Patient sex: M
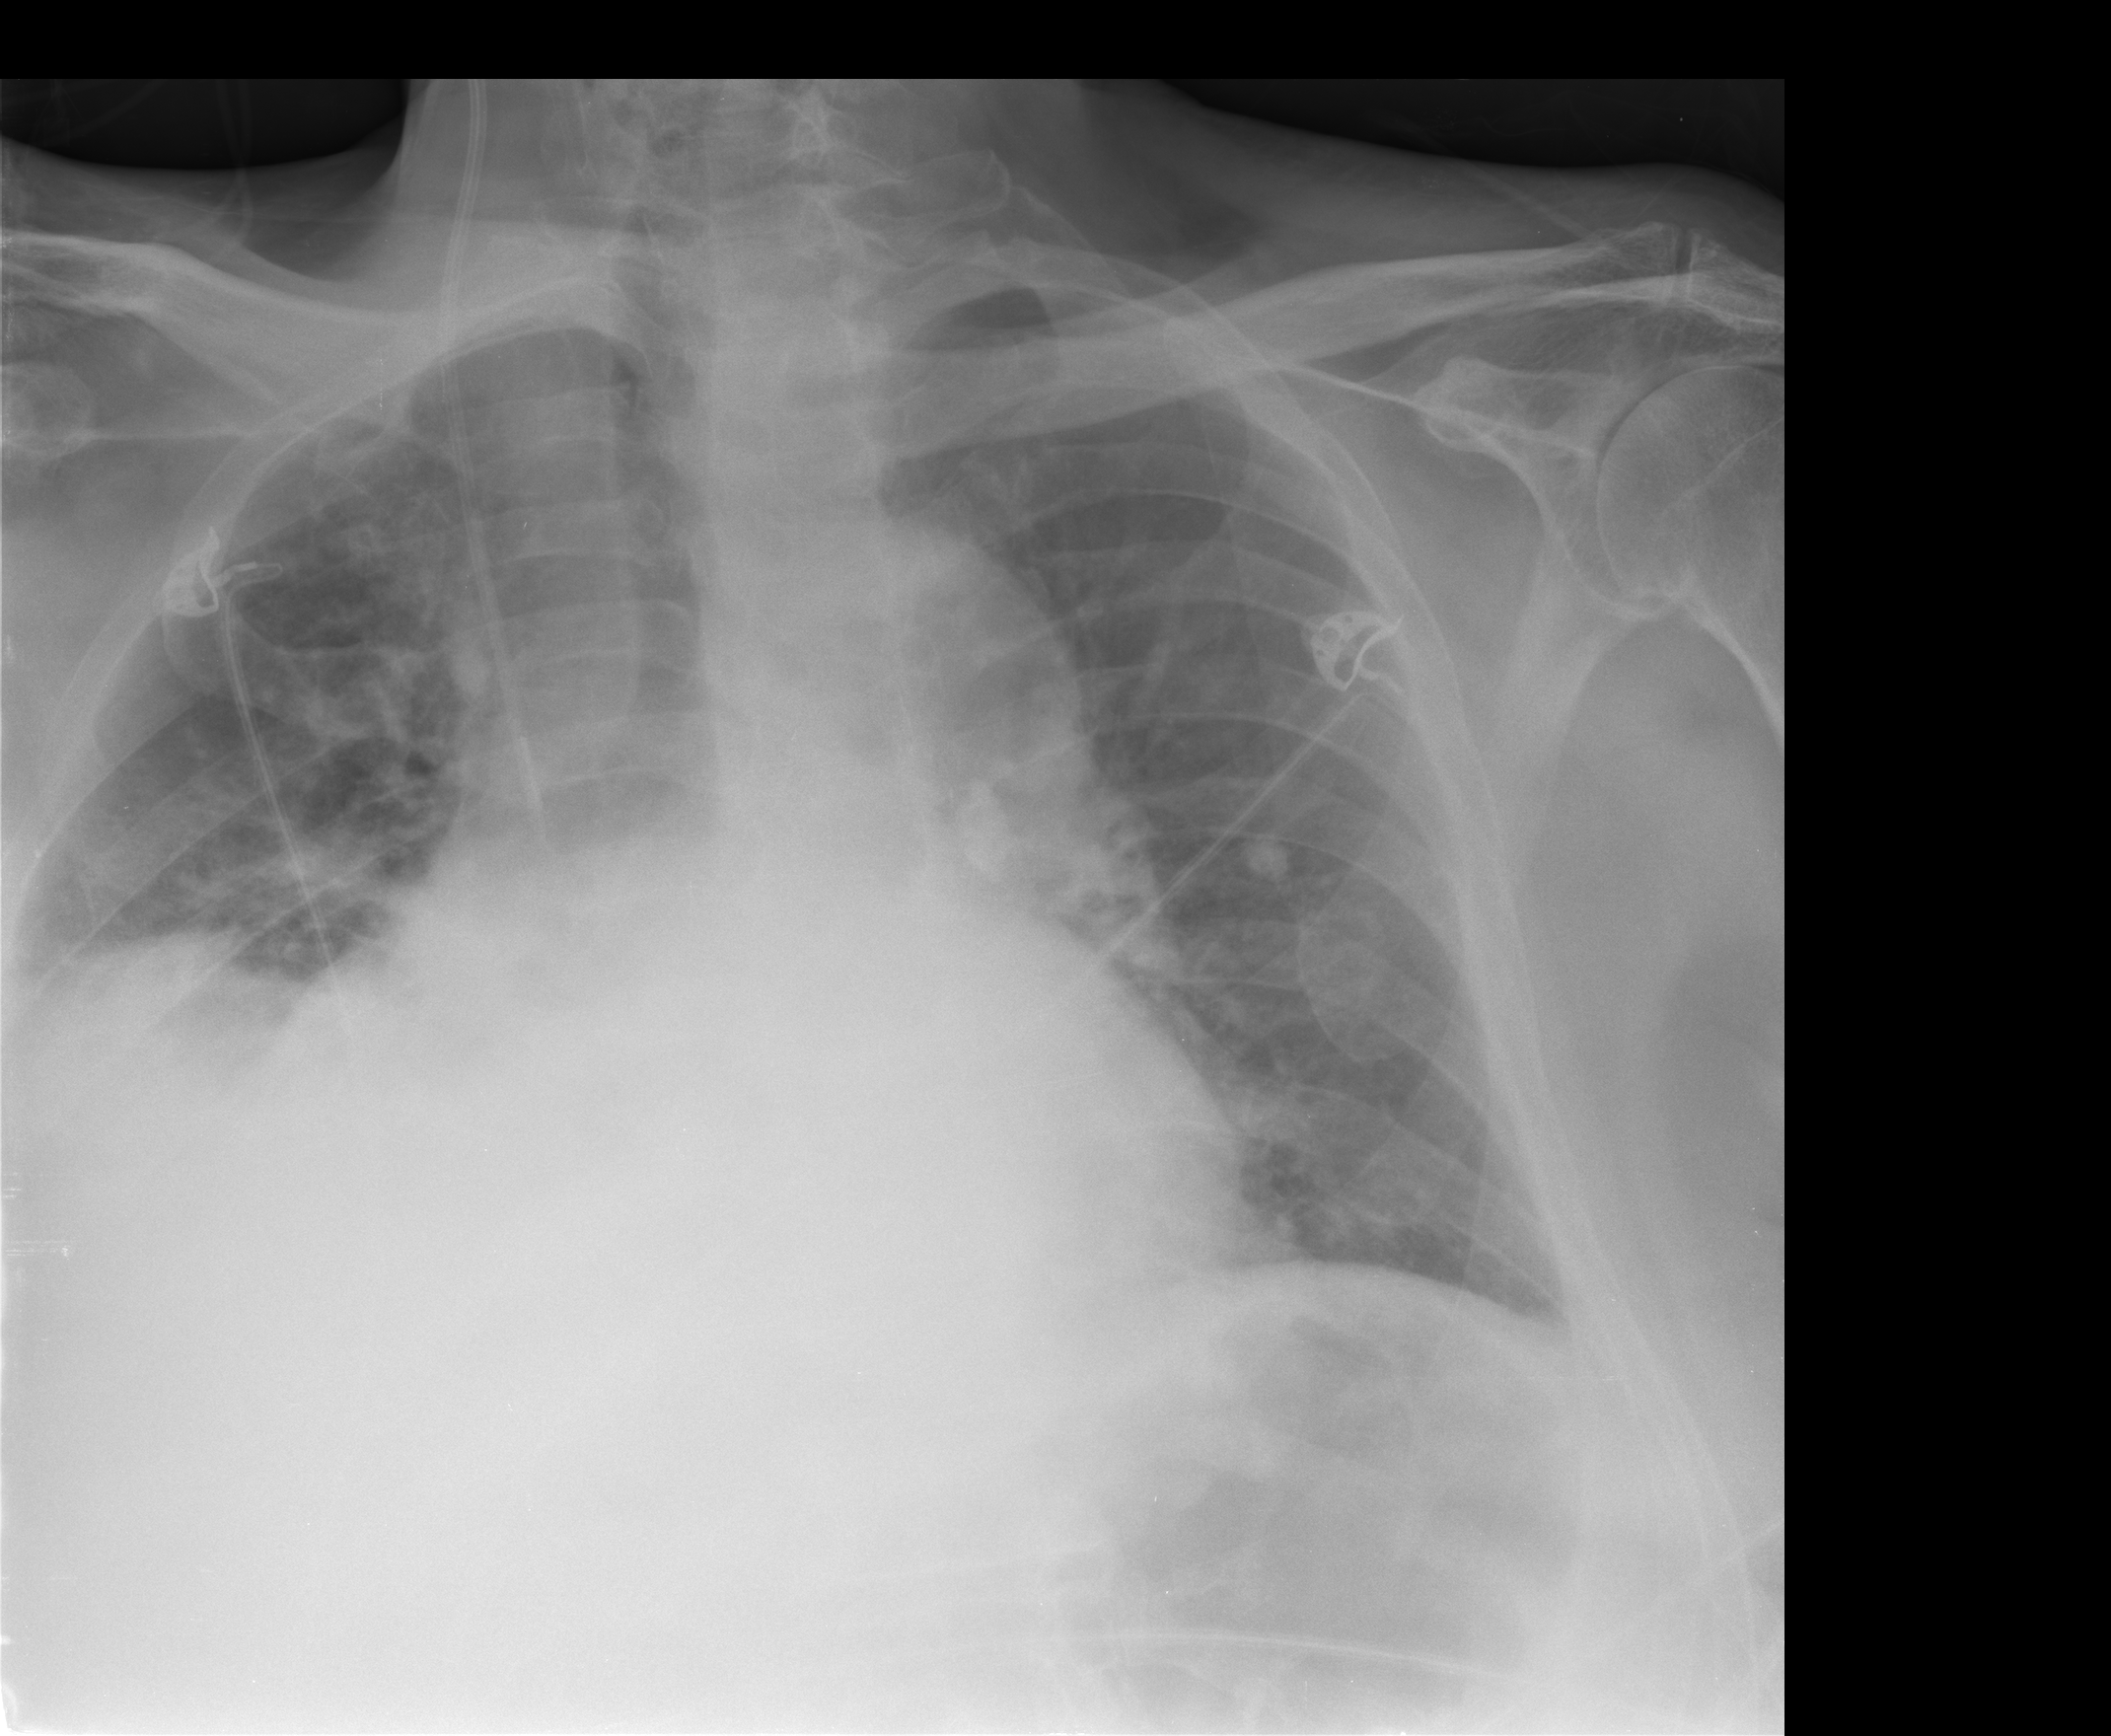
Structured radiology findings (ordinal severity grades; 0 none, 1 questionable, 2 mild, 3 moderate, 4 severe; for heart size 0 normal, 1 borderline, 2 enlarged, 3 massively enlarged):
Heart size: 2
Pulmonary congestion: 2
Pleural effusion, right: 2
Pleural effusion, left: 1
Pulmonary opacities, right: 1
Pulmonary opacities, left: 0
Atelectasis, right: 2
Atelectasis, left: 2